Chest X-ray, PA view. Patient: 55 years old, sex F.
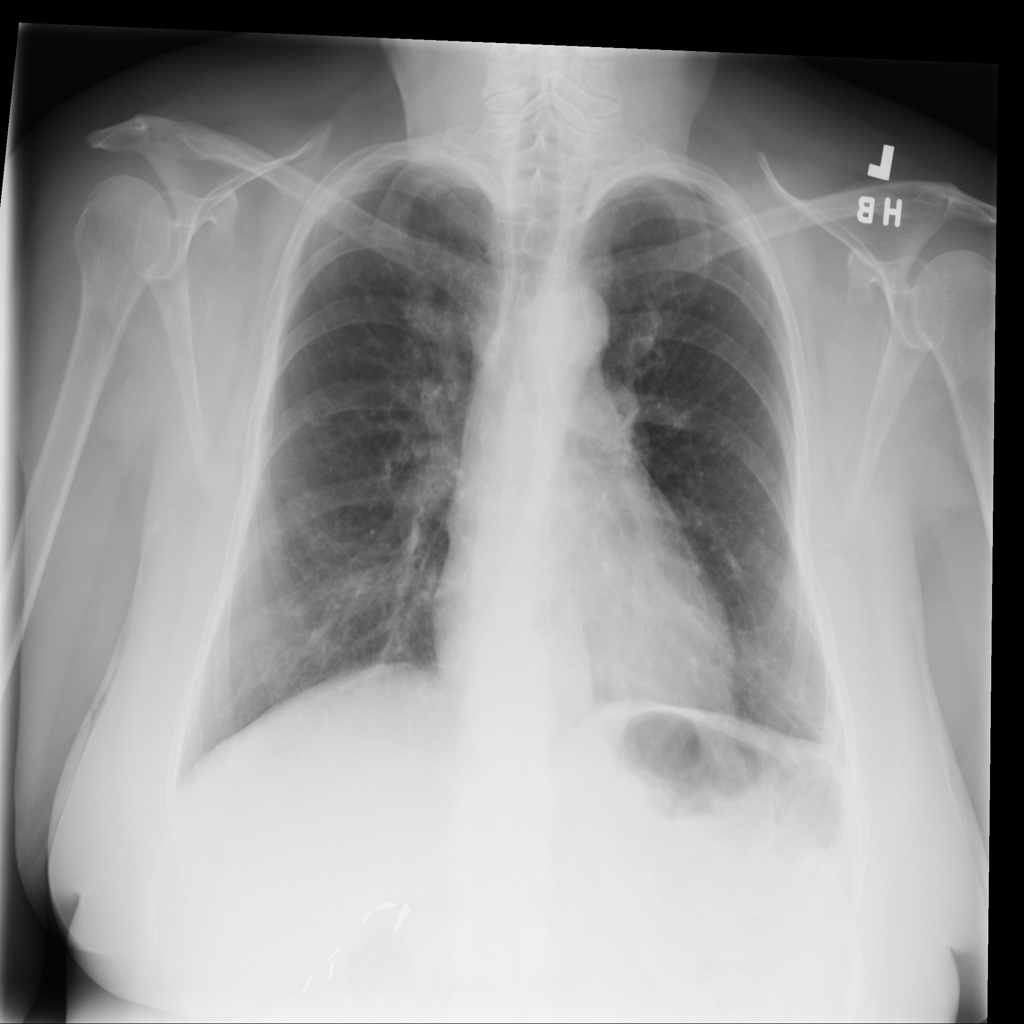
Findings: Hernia